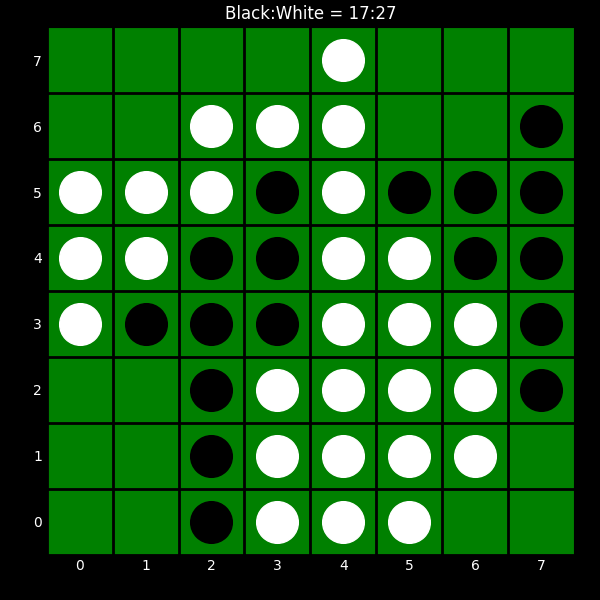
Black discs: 17
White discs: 27